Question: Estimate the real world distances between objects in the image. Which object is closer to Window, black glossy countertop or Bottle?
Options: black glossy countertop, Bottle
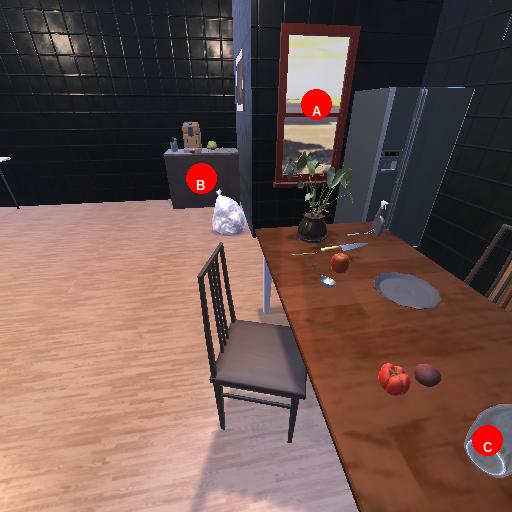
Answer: black glossy countertop